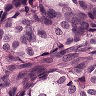
Metastatic tissue present: yes